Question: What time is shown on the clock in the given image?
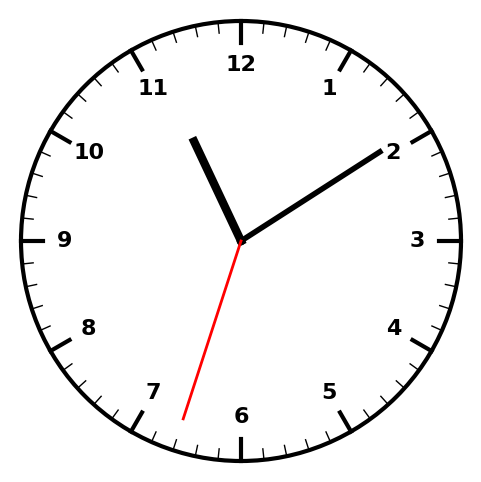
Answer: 11:09:33